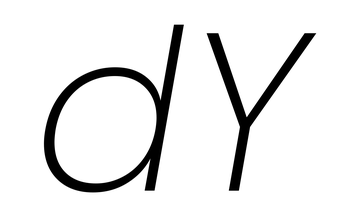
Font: Poppins-ExtraLightItalic